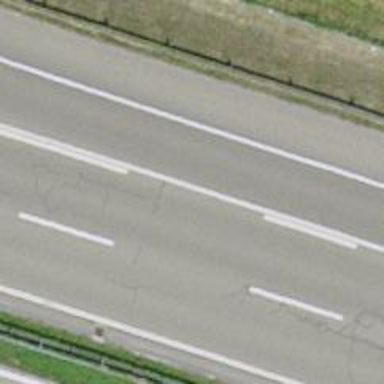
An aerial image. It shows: Asphalt motorway.